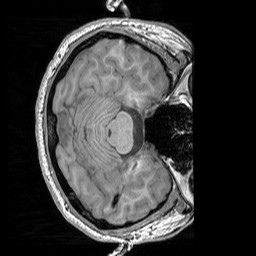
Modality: T1w
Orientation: axial